Aerial crown-view tile of a tropical tree (Barro Colorado Island, Panama), acquired 20240813:
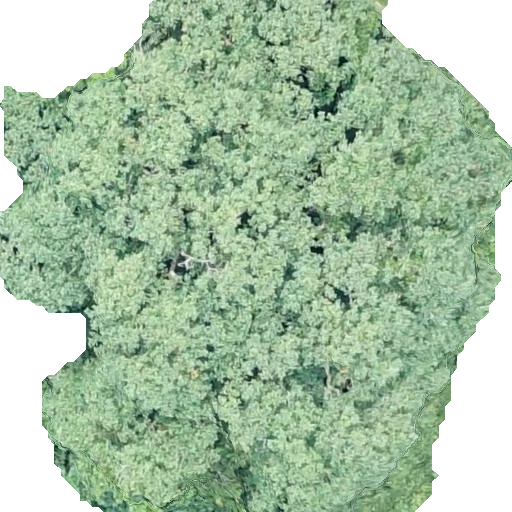
Species: Hieronyma alchorneoides
GBIF accepted scientific name: Hieronyma alchorneoides
Crown area: 337.914 m²